Question: How can I add watermarks on Phantomjs images?
Somewhat like this:

Can 'page.evaluate' help me here?
Any injection or while rendering should not affect the actual look of the webpage. This stamp should only overlay.
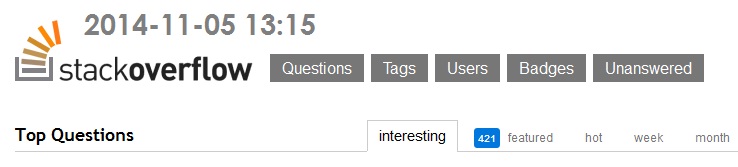
Answer: Finally got it.
Created a new html element which is required, from DOM method and then injected this while rendering the HTML by 'page.evaluate'.